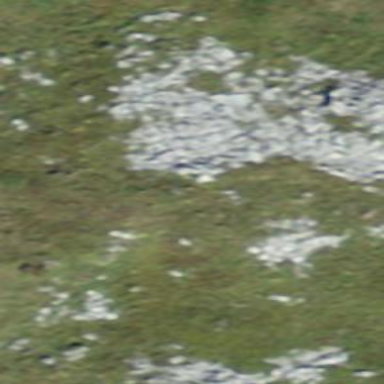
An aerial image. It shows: Natural scree.